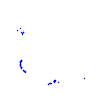
Particle: kaon